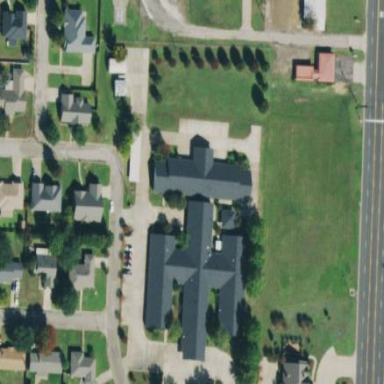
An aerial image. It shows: Retirement home building.